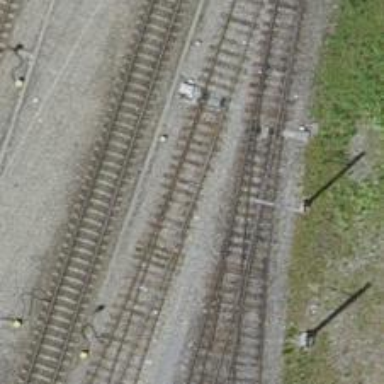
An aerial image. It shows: Railway switch.